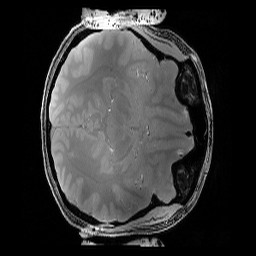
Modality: PDw
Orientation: axial
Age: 27
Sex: female
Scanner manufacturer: siemens
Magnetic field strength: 6.98 T
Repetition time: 1.44 s
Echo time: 0.00252 s